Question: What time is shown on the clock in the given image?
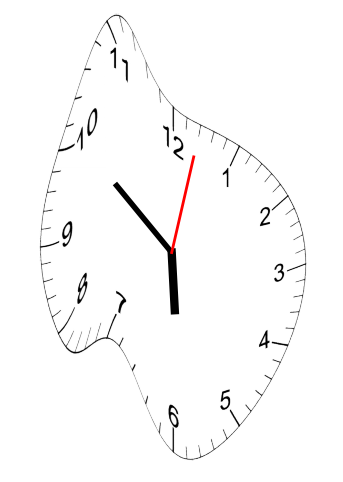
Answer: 05:51:02